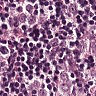
Metastatic tissue present: yes